Question: I have a GridView with a custom adapter, and when I select an item from the list, the selector is shown for a second and disappears. I guess the custom adapter causes it, and I tried playing with it and the selector, but to no avail.
Here's my adapter (based on the Grid View sample in "Hello, Views"):
'''
package shira.android.paintdroid;
import android.content.Context;
import android.view.View;
import android.view.ViewGroup;
import android.widget.AbsListView;
import android.widget.BaseAdapter;
import android.widget.ImageView;
class PaintActionsAdapter extends BaseAdapter
{
private Context context;
private int[] actionsImagesResources;
public PaintActionsAdapter(Context context)
{
if (context==null)
throw new IllegalArgumentException("The context must be non-null!");
this.context=context;
/*actionsImagesResources=context.getResources().getIntArray(R.array.
actions_images);*/
actionsImagesResources=new int[6];
for (int counter=0;counter<actionsImagesResources.length;counter++)
actionsImagesResources[counter]=R.drawable.pencil;
}
public int getCount() { return actionsImagesResources.length; }
public long getItemId(int position)
{ return actionsImagesResources[position]; }
public Object getItem(int position)
{ return actionsImagesResources[position]; }
public View getView(int position,View convertView,ViewGroup parent)
{
ImageView actionImageView;
if (convertView==null)
{
actionImageView=new ImageView(context);
AbsListView.LayoutParams layoutParams=new AbsListView.LayoutParams(
ViewGroup.LayoutParams.FILL_PARENT,ViewGroup.LayoutParams.
FILL_PARENT);
actionImageView.setLayoutParams(layoutParams);
//actionImageView.setAlpha(0);
}
else actionImageView=(ImageView)convertView;
actionImageView.setImageResource(actionsImagesResources[position]);
return actionImageView;
}
}
'''
And here's the layout:
'''
<GridView android:id="@+id/paint_actions_grid" android:layout_width="0dip"
android:layout_height="fill_parent" android:numColumns="2"
android:layout_weight="0.15" android:drawSelectorOnTop="true"/> <!-- android:background="@color/ui_background_color"/> -->
<!-- android:listSelector="@drawable/actions_list_selector"/> -->
'''
Thanks for any help.
Here's an image capture of how the GridView looks like now (for now, all the items have the same image). I want a frame in some color to be drawn around the selected image, but I get an orange rectangle that disappears after a second, as I said.

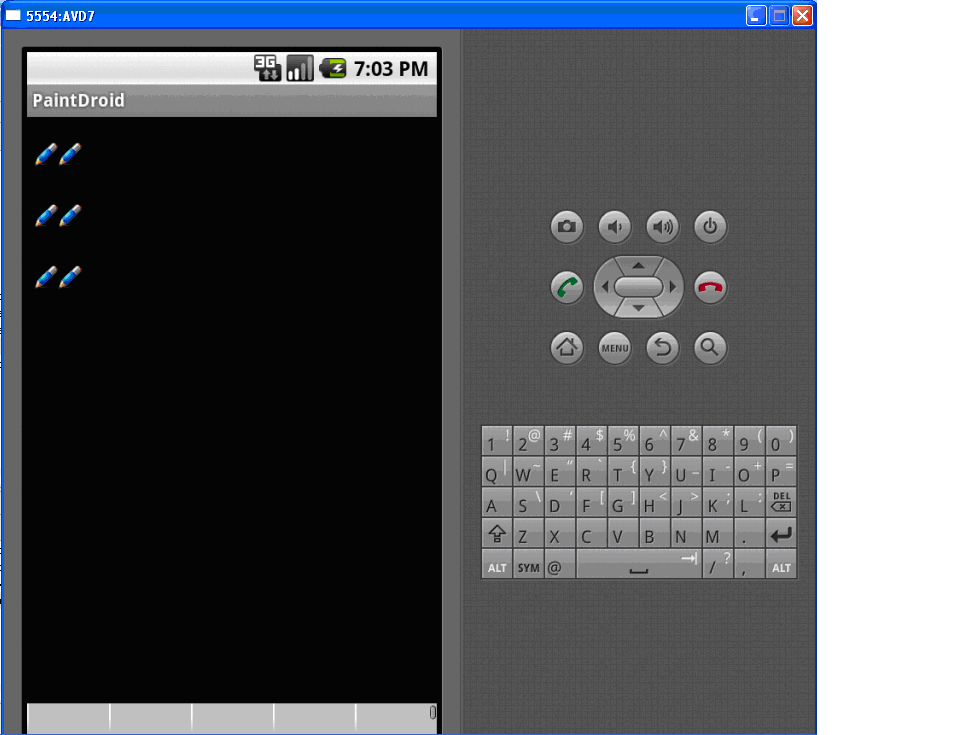
Answer: It is because in touch mode there is no such thing as selected. See the docs <URL>.
You can get around this by setting your grid-cell layout to clickable 'android:clckickable="true"' and then creating a ColorStateList as described <URL>.
The state you want to use for this is 'activated'. Use that state in your selector xml.
'''
<selector xmlns:android="http://schemas.android.com/apk/res/android">
<item android:state_activated="true" android:color="@color/your_activated_color" />
<item android:color="@color/your_standard_color"/>
</selector>
'''
Then set the selector xml as your background for the gridview cell layout. That should achieve the desired effect.